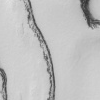
Atmospheric dust classification: not_dusty